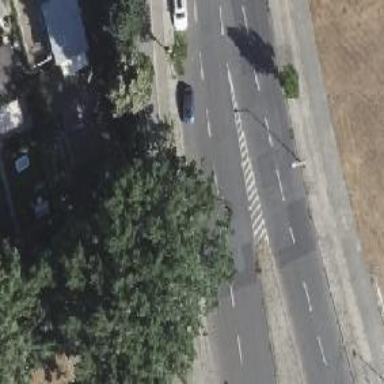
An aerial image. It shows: Secondary road with asphalt surface. There is cycle track on the right side of the road.